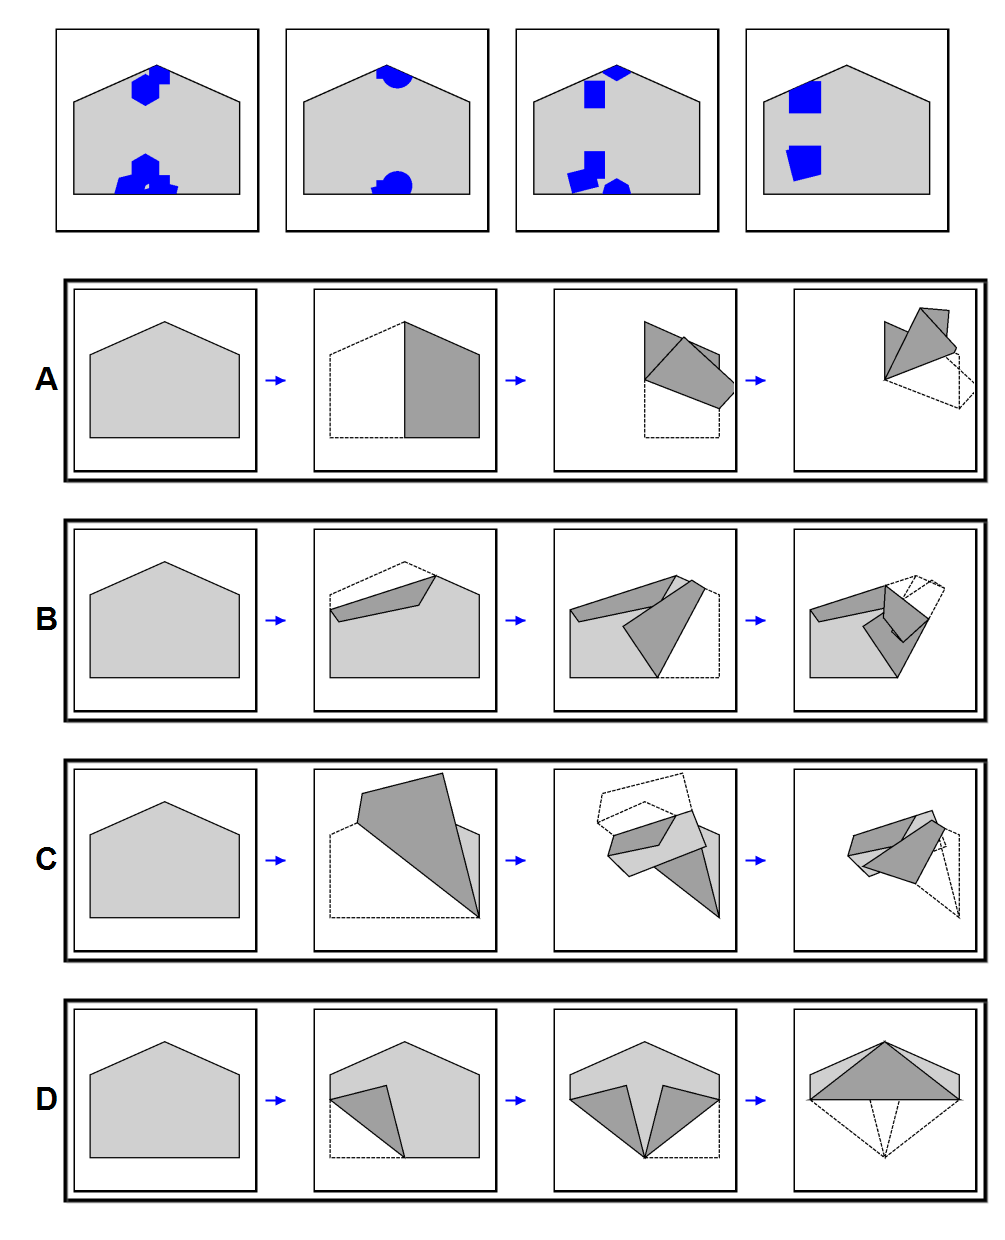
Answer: D